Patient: sex F, age 56
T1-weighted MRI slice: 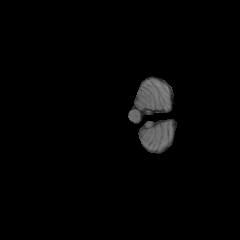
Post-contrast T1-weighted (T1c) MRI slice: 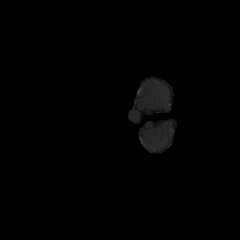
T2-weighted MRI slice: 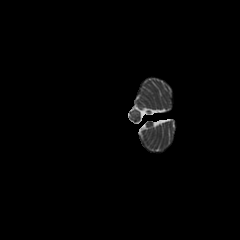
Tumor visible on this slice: no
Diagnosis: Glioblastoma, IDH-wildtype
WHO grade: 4